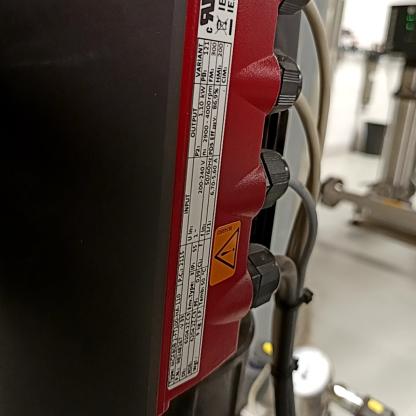
Klasa: tabliczka-znamionowa